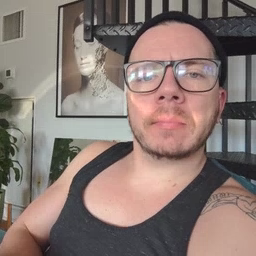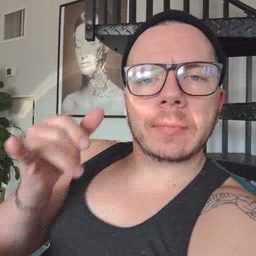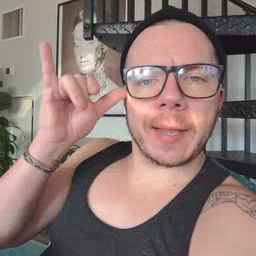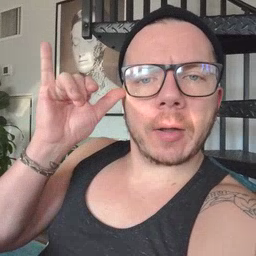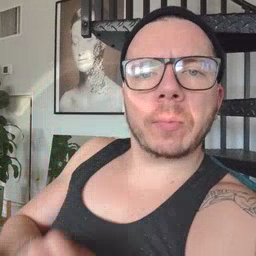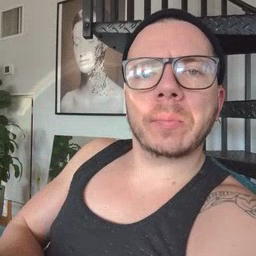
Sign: cow